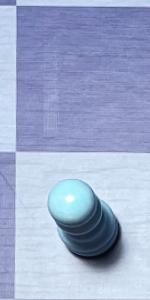
Label: Pawn_White